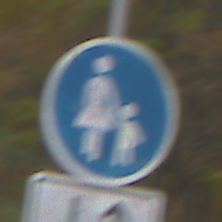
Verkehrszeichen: Gehweg
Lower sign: RichtungsangabeDurchPfeile8
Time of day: Midday
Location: Outdoor (Nature)
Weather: Overcast
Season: Autumn
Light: Natural